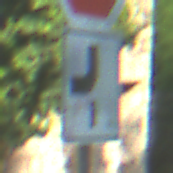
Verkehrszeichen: VerlaufVorfahrtsstrasse7
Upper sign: Stop
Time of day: MorningAfternoon
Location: Outdoor (Urban)
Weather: PartlyCloudy
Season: NotSpecified
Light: Natural